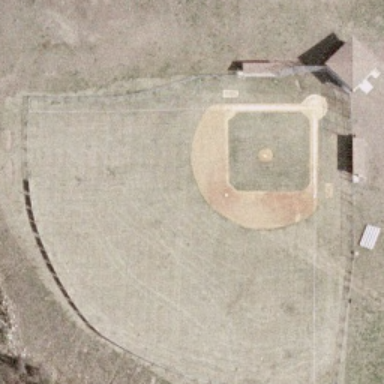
This is a baseball diamond .